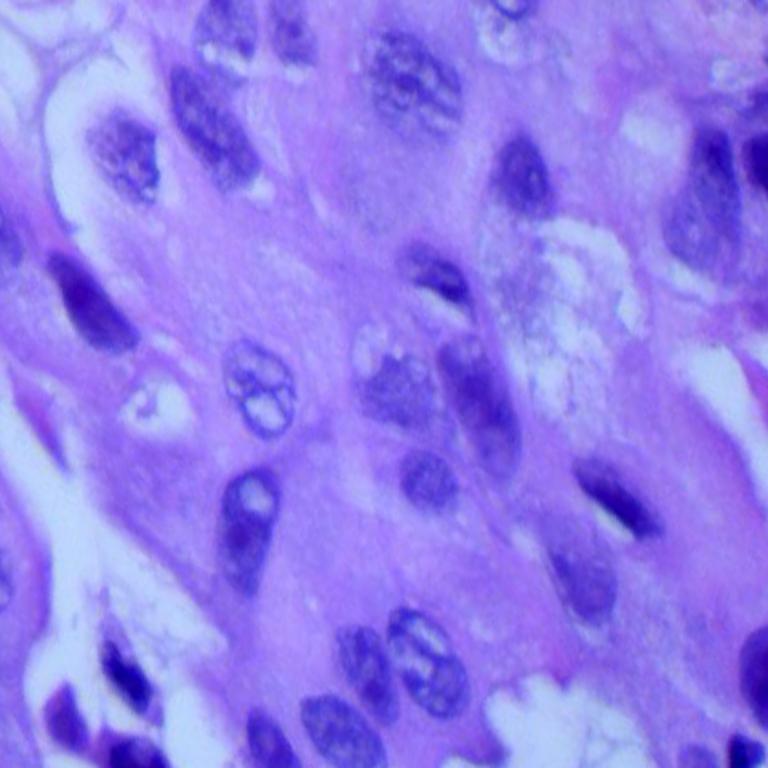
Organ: lung
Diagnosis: adenocarcinomas